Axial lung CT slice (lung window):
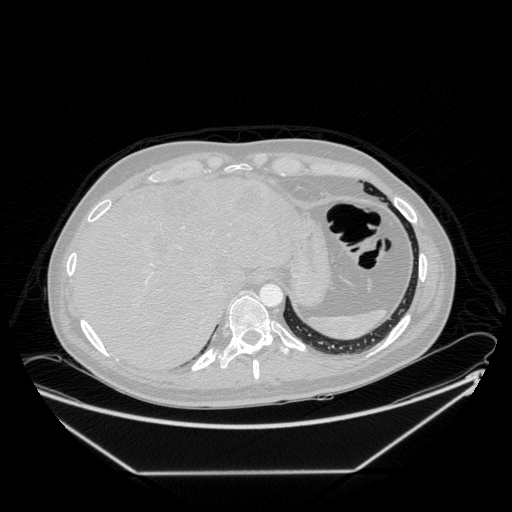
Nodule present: no